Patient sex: M
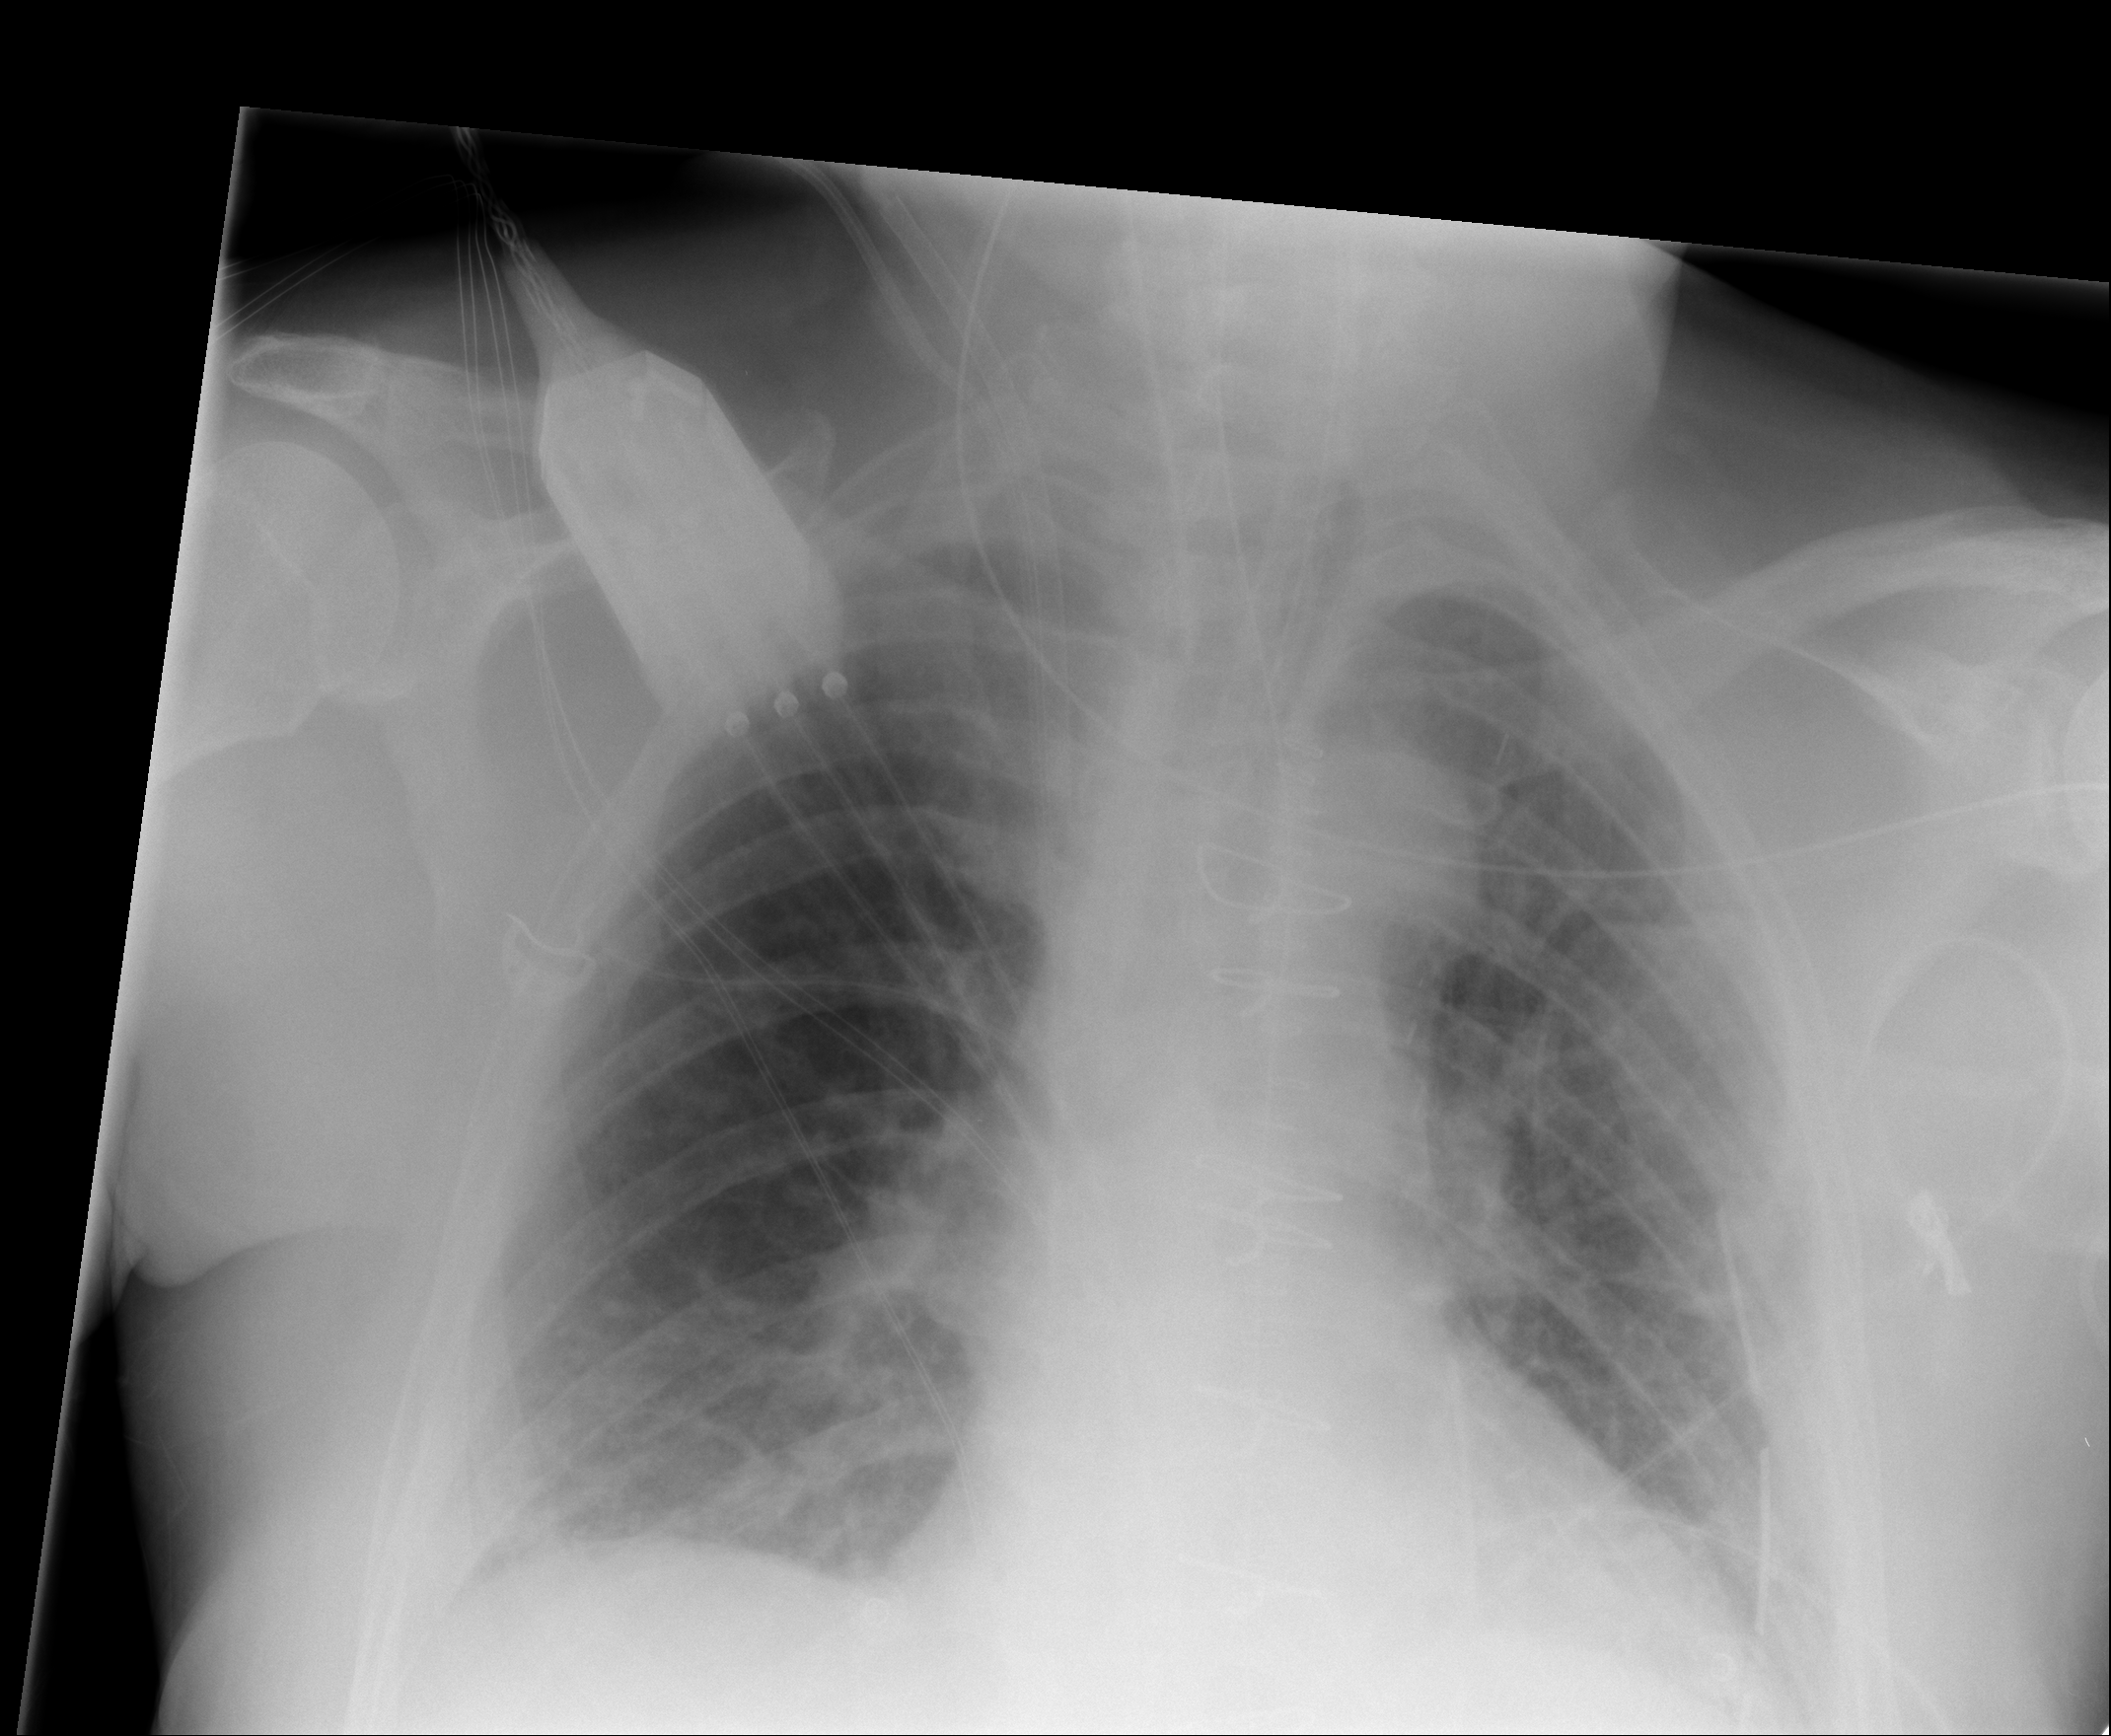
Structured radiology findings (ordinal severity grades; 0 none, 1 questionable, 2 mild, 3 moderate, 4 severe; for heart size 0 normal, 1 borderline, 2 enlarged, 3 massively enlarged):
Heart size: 0
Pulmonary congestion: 1
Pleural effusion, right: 1
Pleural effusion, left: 0
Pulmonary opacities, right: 0
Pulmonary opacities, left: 0
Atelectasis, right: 2
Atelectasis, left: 2